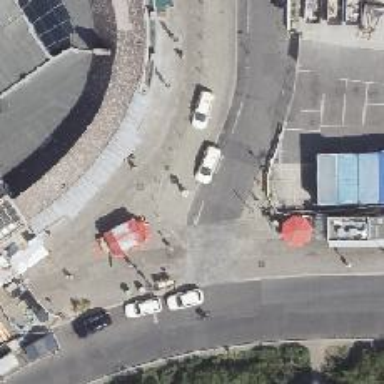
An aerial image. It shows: Taxi stand.